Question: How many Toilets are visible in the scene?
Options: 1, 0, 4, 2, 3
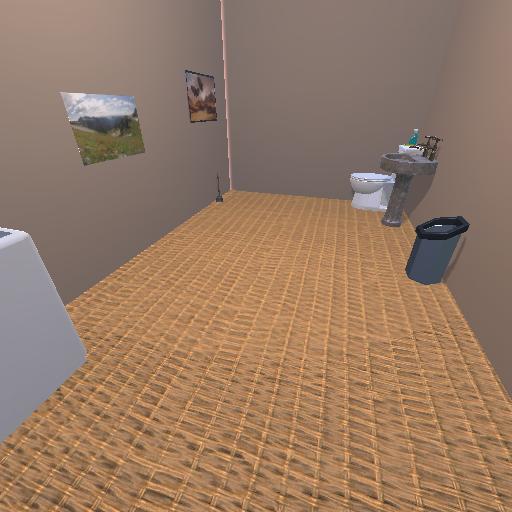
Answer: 1